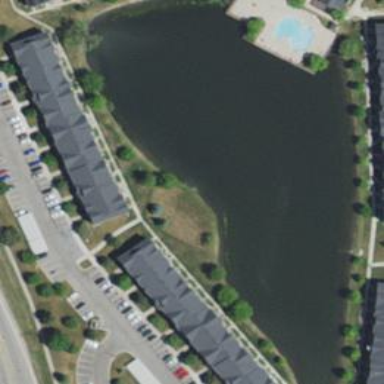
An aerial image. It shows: Pond with natural water.